Question: I am developing a site and on FAQs page i need to show this type of FAQs.

When click on (Q) the (A) should open with jquery animation.
1 Question should be open at a time.
If click on other (Q) the previous should close and clicked will be opened.
'''
<div class="faqBlock">
<div class="qa">
<dt>How do I buy Snoopra?</dt>
<dd>Just decide whether you want to pay monthly or yearly, click on the buy now button, fill out the payment details and you're done!</dd>
</div><!-- qa -->
</div><!-- faqBlock -->
'''
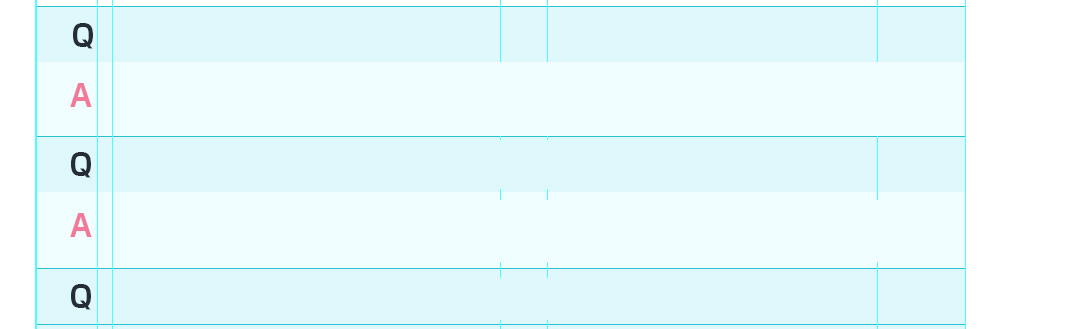
Answer: It's called and the easyest way to build it is:
'''
$('.qa h3').click(function(){
$(this).next().slideToggle();
});
'''
'''
.qa > *{margin:0; padding:8px 16px;} /* all */
.qa > h3{cursor:pointer; border-top: 1px solid #eee;} /* questions */
.qa > div{display:none;} /* Hide all answers */
'''
'''
<script src="https://ajax.googleapis.com/ajax/libs/jquery/2.1.1/jquery.min.js"></script>
<div class="qa">
<h3>Question 1</h3>
<div>answer 1...</div>
<h3>Question 2</h3>
<div>answer 2...</div>
<h3>Question 3</h3>
<div>answer 3...</div>
</div>
'''
## To close previously opened ones and toggle clicked one:
'''
$('.qa').each(function() {
var $q = $(this).find("> h3"),
$a = $(this).find("> div");
$q.click(function() {
var $qa = $(this).next(); // Get the question's answer
$a.not($qa).slideUp(); // Close all answers (not the next's one)
$qa.slideToggle(); // Toggle answer
});
});
'''
'''
.qa > *{margin:0; padding:8px 16px;} /* all */
.qa > h3{cursor:pointer; border-top: 1px solid #eee;} /* questions */
.qa > div{display:none;} /* Hide all answers */
'''
'''
<script src="https://ajax.googleapis.com/ajax/libs/jquery/2.1.1/jquery.min.js"></script>
<div class="qa">
<h3>Question 1</h3>
<div>answer 1...</div>
<h3>Question 2</h3>
<div>answer 2...</div>
<h3>Question 3</h3>
<div>answer 3...</div>
</div>
'''